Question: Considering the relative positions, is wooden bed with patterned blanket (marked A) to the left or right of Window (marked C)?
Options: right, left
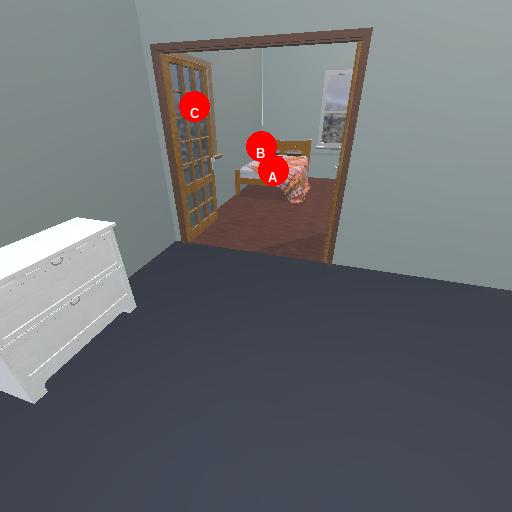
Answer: right